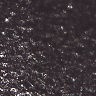
Metastatic tissue present: no